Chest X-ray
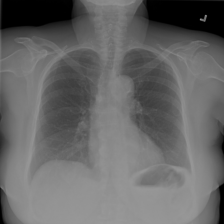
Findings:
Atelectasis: negative
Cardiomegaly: negative
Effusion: negative
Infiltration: positive
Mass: negative
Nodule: negative
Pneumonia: negative
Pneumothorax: negative
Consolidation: negative
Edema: negative
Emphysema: negative
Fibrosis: negative
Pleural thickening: negative
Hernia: negative